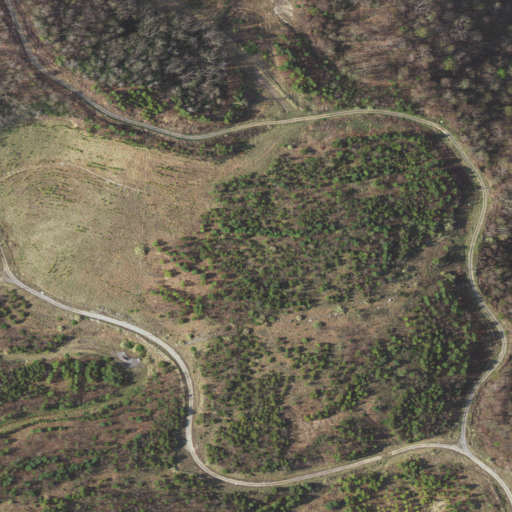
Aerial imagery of ridge(s) in Virginia named Trace Ridge containing evergreen forest, deciduous forest, shrub, grassland, and mixed forest